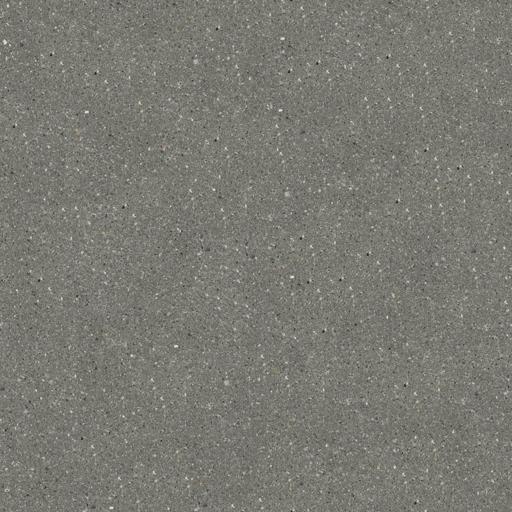
Tags: asphalt smooth